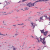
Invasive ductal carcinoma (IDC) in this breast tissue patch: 1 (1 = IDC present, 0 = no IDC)